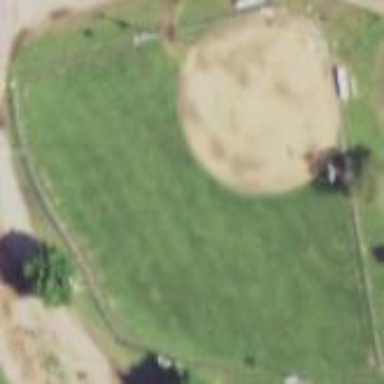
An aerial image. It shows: Baseball pitch for leisure land.